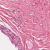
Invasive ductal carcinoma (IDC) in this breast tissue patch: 0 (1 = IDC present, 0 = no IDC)